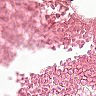
Metastatic tissue present: no